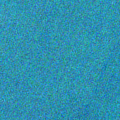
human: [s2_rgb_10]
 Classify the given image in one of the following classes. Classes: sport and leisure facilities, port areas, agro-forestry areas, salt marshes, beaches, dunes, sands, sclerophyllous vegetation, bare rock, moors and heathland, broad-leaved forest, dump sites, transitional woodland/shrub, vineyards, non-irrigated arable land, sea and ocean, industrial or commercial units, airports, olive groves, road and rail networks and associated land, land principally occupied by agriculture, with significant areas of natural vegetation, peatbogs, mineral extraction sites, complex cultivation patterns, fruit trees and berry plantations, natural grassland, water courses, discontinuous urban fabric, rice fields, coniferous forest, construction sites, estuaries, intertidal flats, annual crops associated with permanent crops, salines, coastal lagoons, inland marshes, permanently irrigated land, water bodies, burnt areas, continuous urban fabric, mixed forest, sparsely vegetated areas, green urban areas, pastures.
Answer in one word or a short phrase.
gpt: sea and ocean